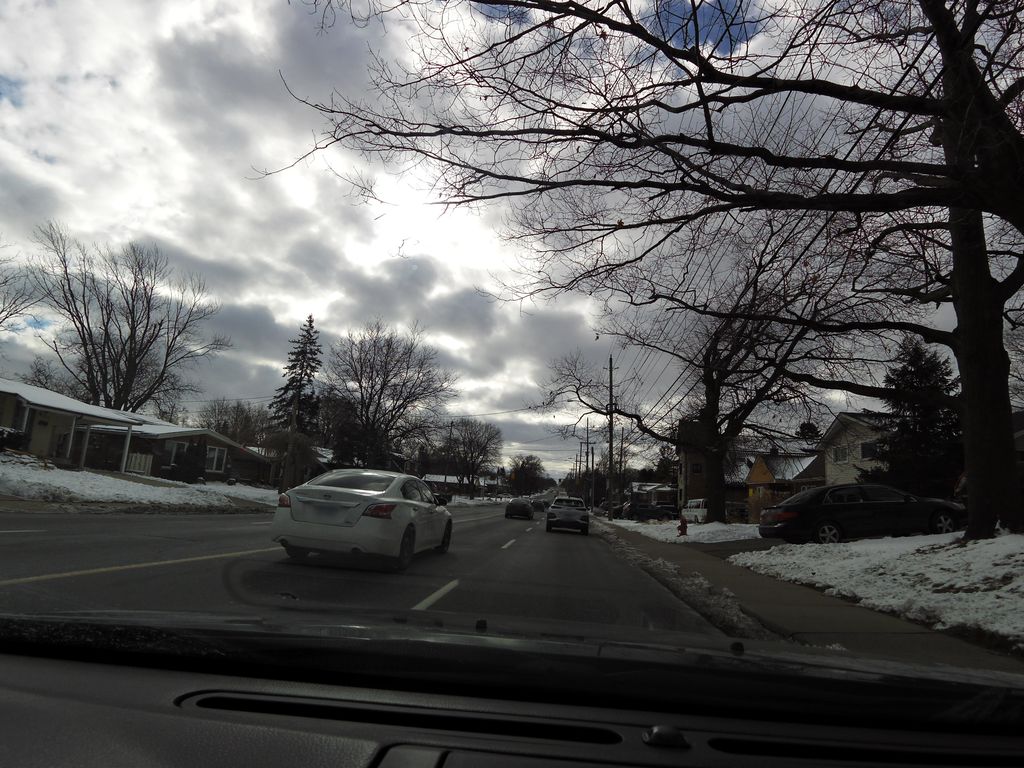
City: hamilton